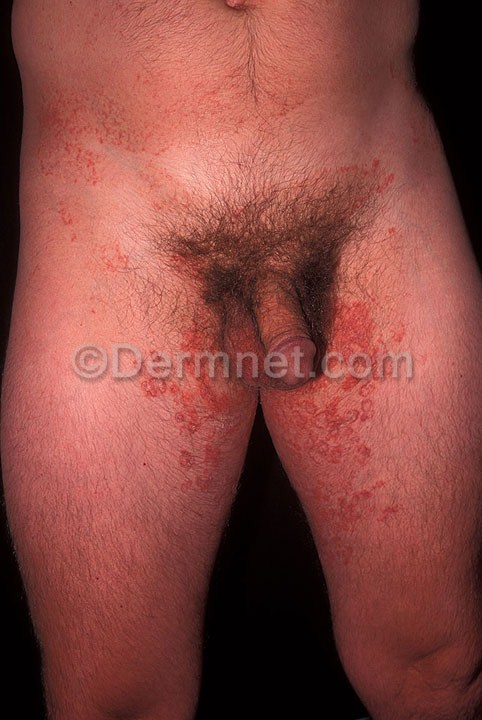
Disease: Tinea Ringworm Candidiasis and other Fungal Infections